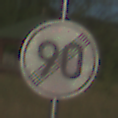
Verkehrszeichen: EndeGeschwindigkeit90
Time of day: MorningAfternoon
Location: Outdoor (Nature)
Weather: Clear
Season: NotSpecified
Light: Natural